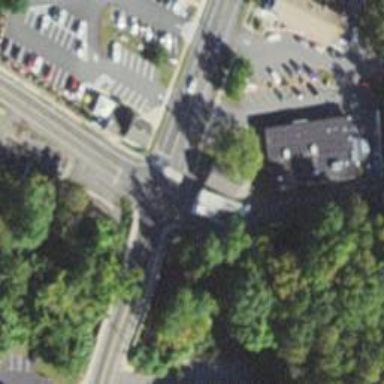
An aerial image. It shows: Unmarked crossing on asphalt footway.